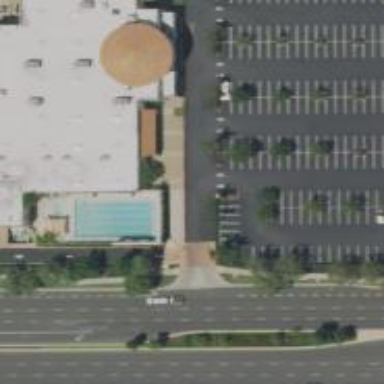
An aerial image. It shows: Building that houses fitness center.